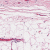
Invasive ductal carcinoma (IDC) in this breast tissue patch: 0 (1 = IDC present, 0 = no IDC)